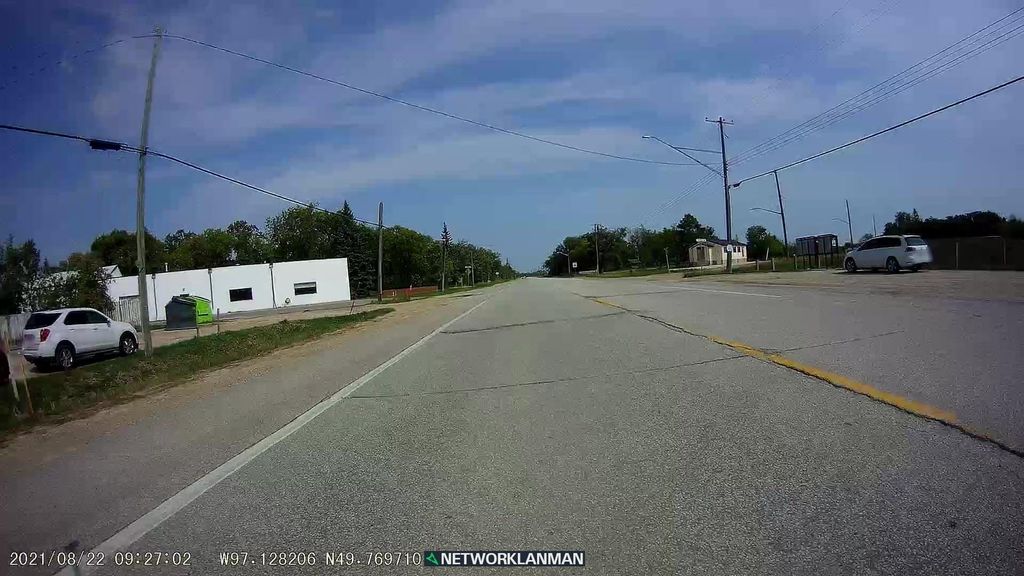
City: winnipeg